Question: I have this folder directory:
webapps/ROOT/META-INF/
......................context.xml
webapps/ROOT/WEB-INF/
......................web.xml
webapps/ROOT/WEB-INF/lib
.........................mysql-connector-java-5.1.23-bin.jar
webapps/ROOT/WEB-INF/classes/com/mycompany/server/LoginServlet.class
I have this web.xml
'''
<?xml version="1.0" encoding="UTF-8"?>
<web-app version="3.0" xmlns="http://java.sun.com/xml/ns/javaee" xmlns:xsi="http://www.w3.org/2001/XMLSchema-instance" xsi:schemaLocation="http://java.sun.com/xml/ns/javaee http://java.sun.com/xml/ns/javaee/web-app_3_0.xsd">
<servlet>
<servlet-name>LoginServlet</servlet-name>
<url-pattern>/LoginServlet</url-pattern>
<servlet-class>com.mycompany.server.LoginServlet</servlet-class>
<load-on-startup>1</load-on-startup>
</servlet>
<session-config>
<session-timeout>30</session-timeout>
</session-config>
</web-app>
'''
LoginServlet.java has this 'init()'
'''
@Override
public void init(ServletConfig config) throws ServletException {
System.out.println("Login Servlet Is Running");
new Thread(guestRouter).start();
System.out.println("path: '" + config.getServletName() + "'");
}
'''
When I start Tomcat, this the output (init loads and it finds the class).

However, when I go to 'localhost:8080/LoginServlet' it says resource not found. Been struggling for days. Any help is appreciated!
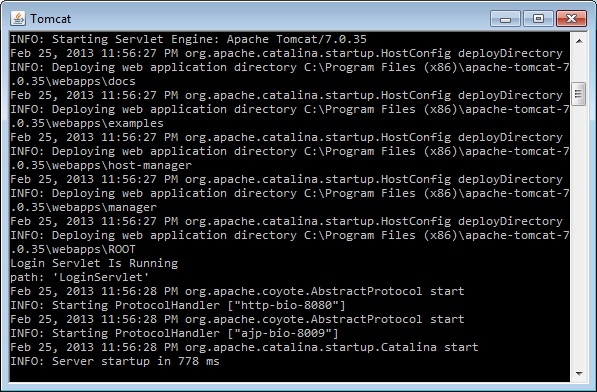
Answer: You need to add
'<servlet-mapping>'
'<servlet-name>LoginServlet</servlet-name>'
'<url-pattern>/LoginServlet</url-pattern>'
'</servlet-mapping>'
and remove '<url-pattern>' from the place where you have.